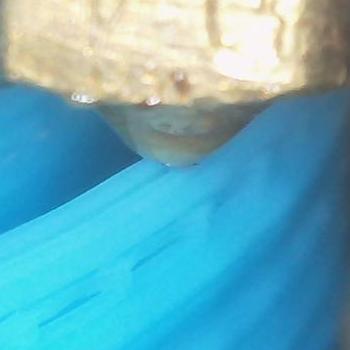
Flow rate: 105%